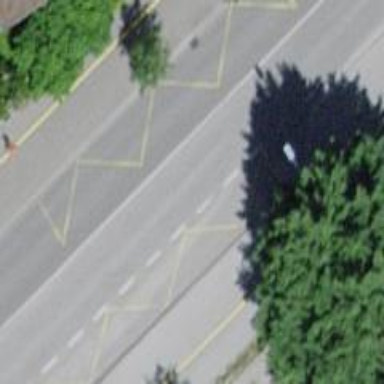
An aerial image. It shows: Residential road with asphalt surface. It includes cycle track.